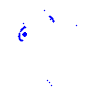
Particle: electron